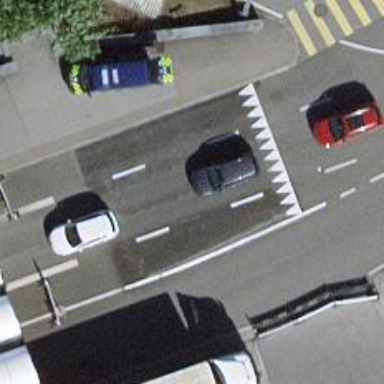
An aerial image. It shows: Designated tourist bus road with asphalt surface.